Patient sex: M
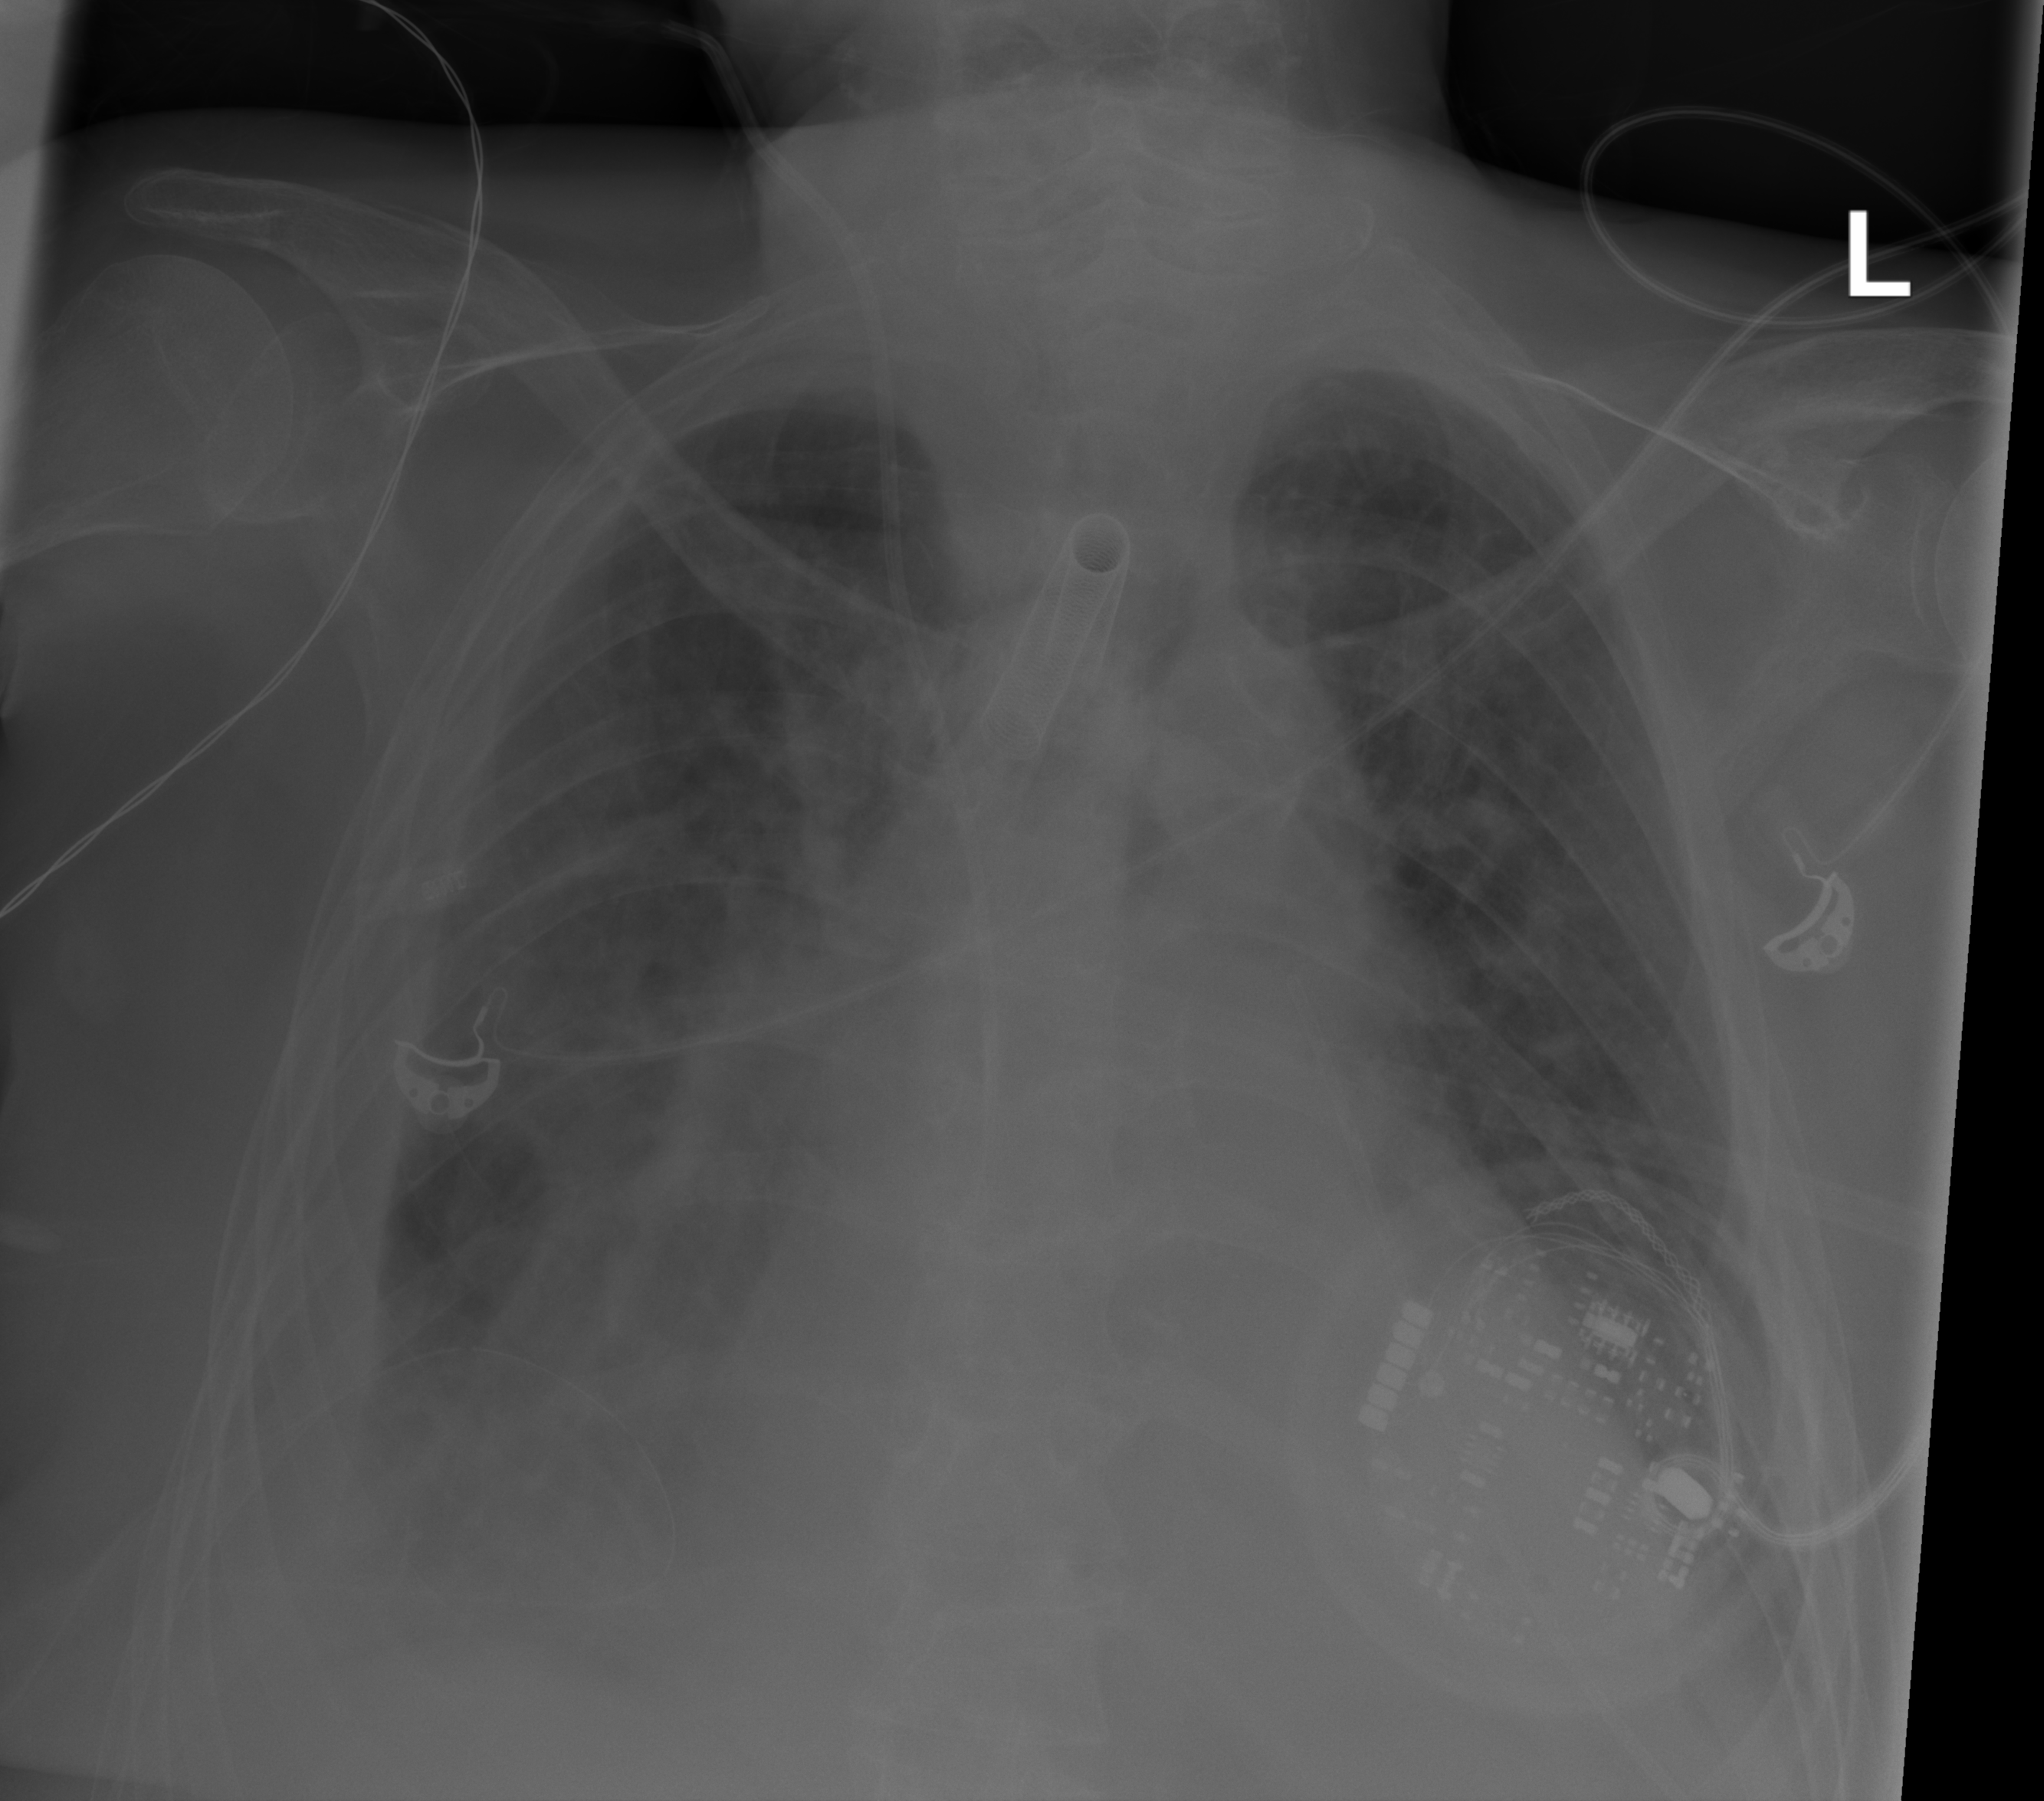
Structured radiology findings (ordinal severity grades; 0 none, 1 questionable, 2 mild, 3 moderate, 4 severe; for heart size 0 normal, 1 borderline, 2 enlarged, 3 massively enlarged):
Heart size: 3
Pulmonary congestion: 2
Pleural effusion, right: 3
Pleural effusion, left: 2
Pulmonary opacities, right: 0
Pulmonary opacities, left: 0
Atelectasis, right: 3
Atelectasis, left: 2